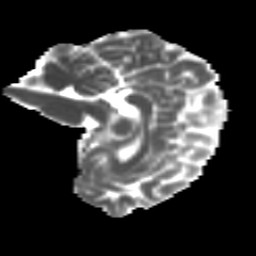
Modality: MD
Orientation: sagittal
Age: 18
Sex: male
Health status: ill
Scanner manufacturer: ge
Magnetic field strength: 3 T
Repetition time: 6.758 s
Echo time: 0.0791 s